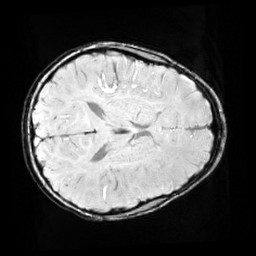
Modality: SWI
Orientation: axial
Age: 10
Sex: female
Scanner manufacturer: siemens
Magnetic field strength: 3 T
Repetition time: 0.027 s
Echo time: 0.02 s